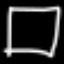
Label: square